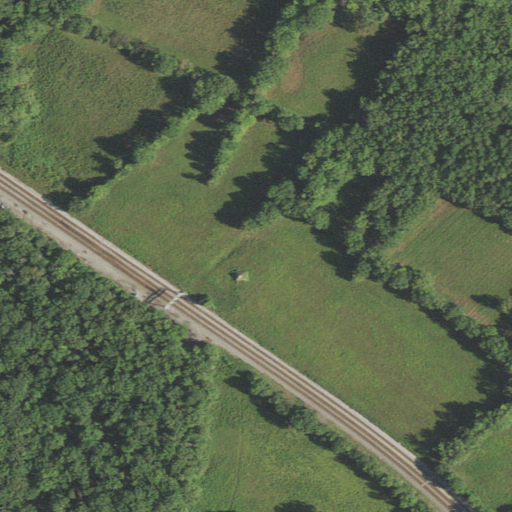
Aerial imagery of mountain in Virginia named Meade Pyramid containing shrub, deciduous forest, woody wetlands, low intensity development, open development, medium intensity development, and evergreen forest